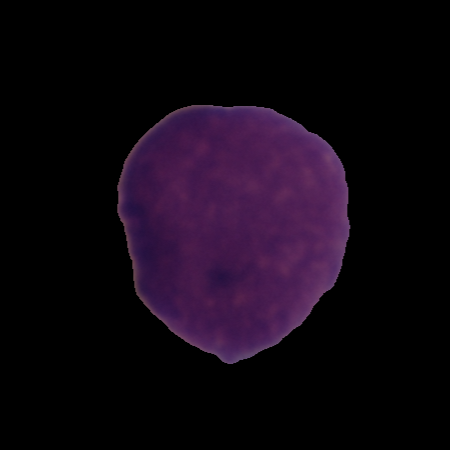
Label: healthy